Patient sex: M
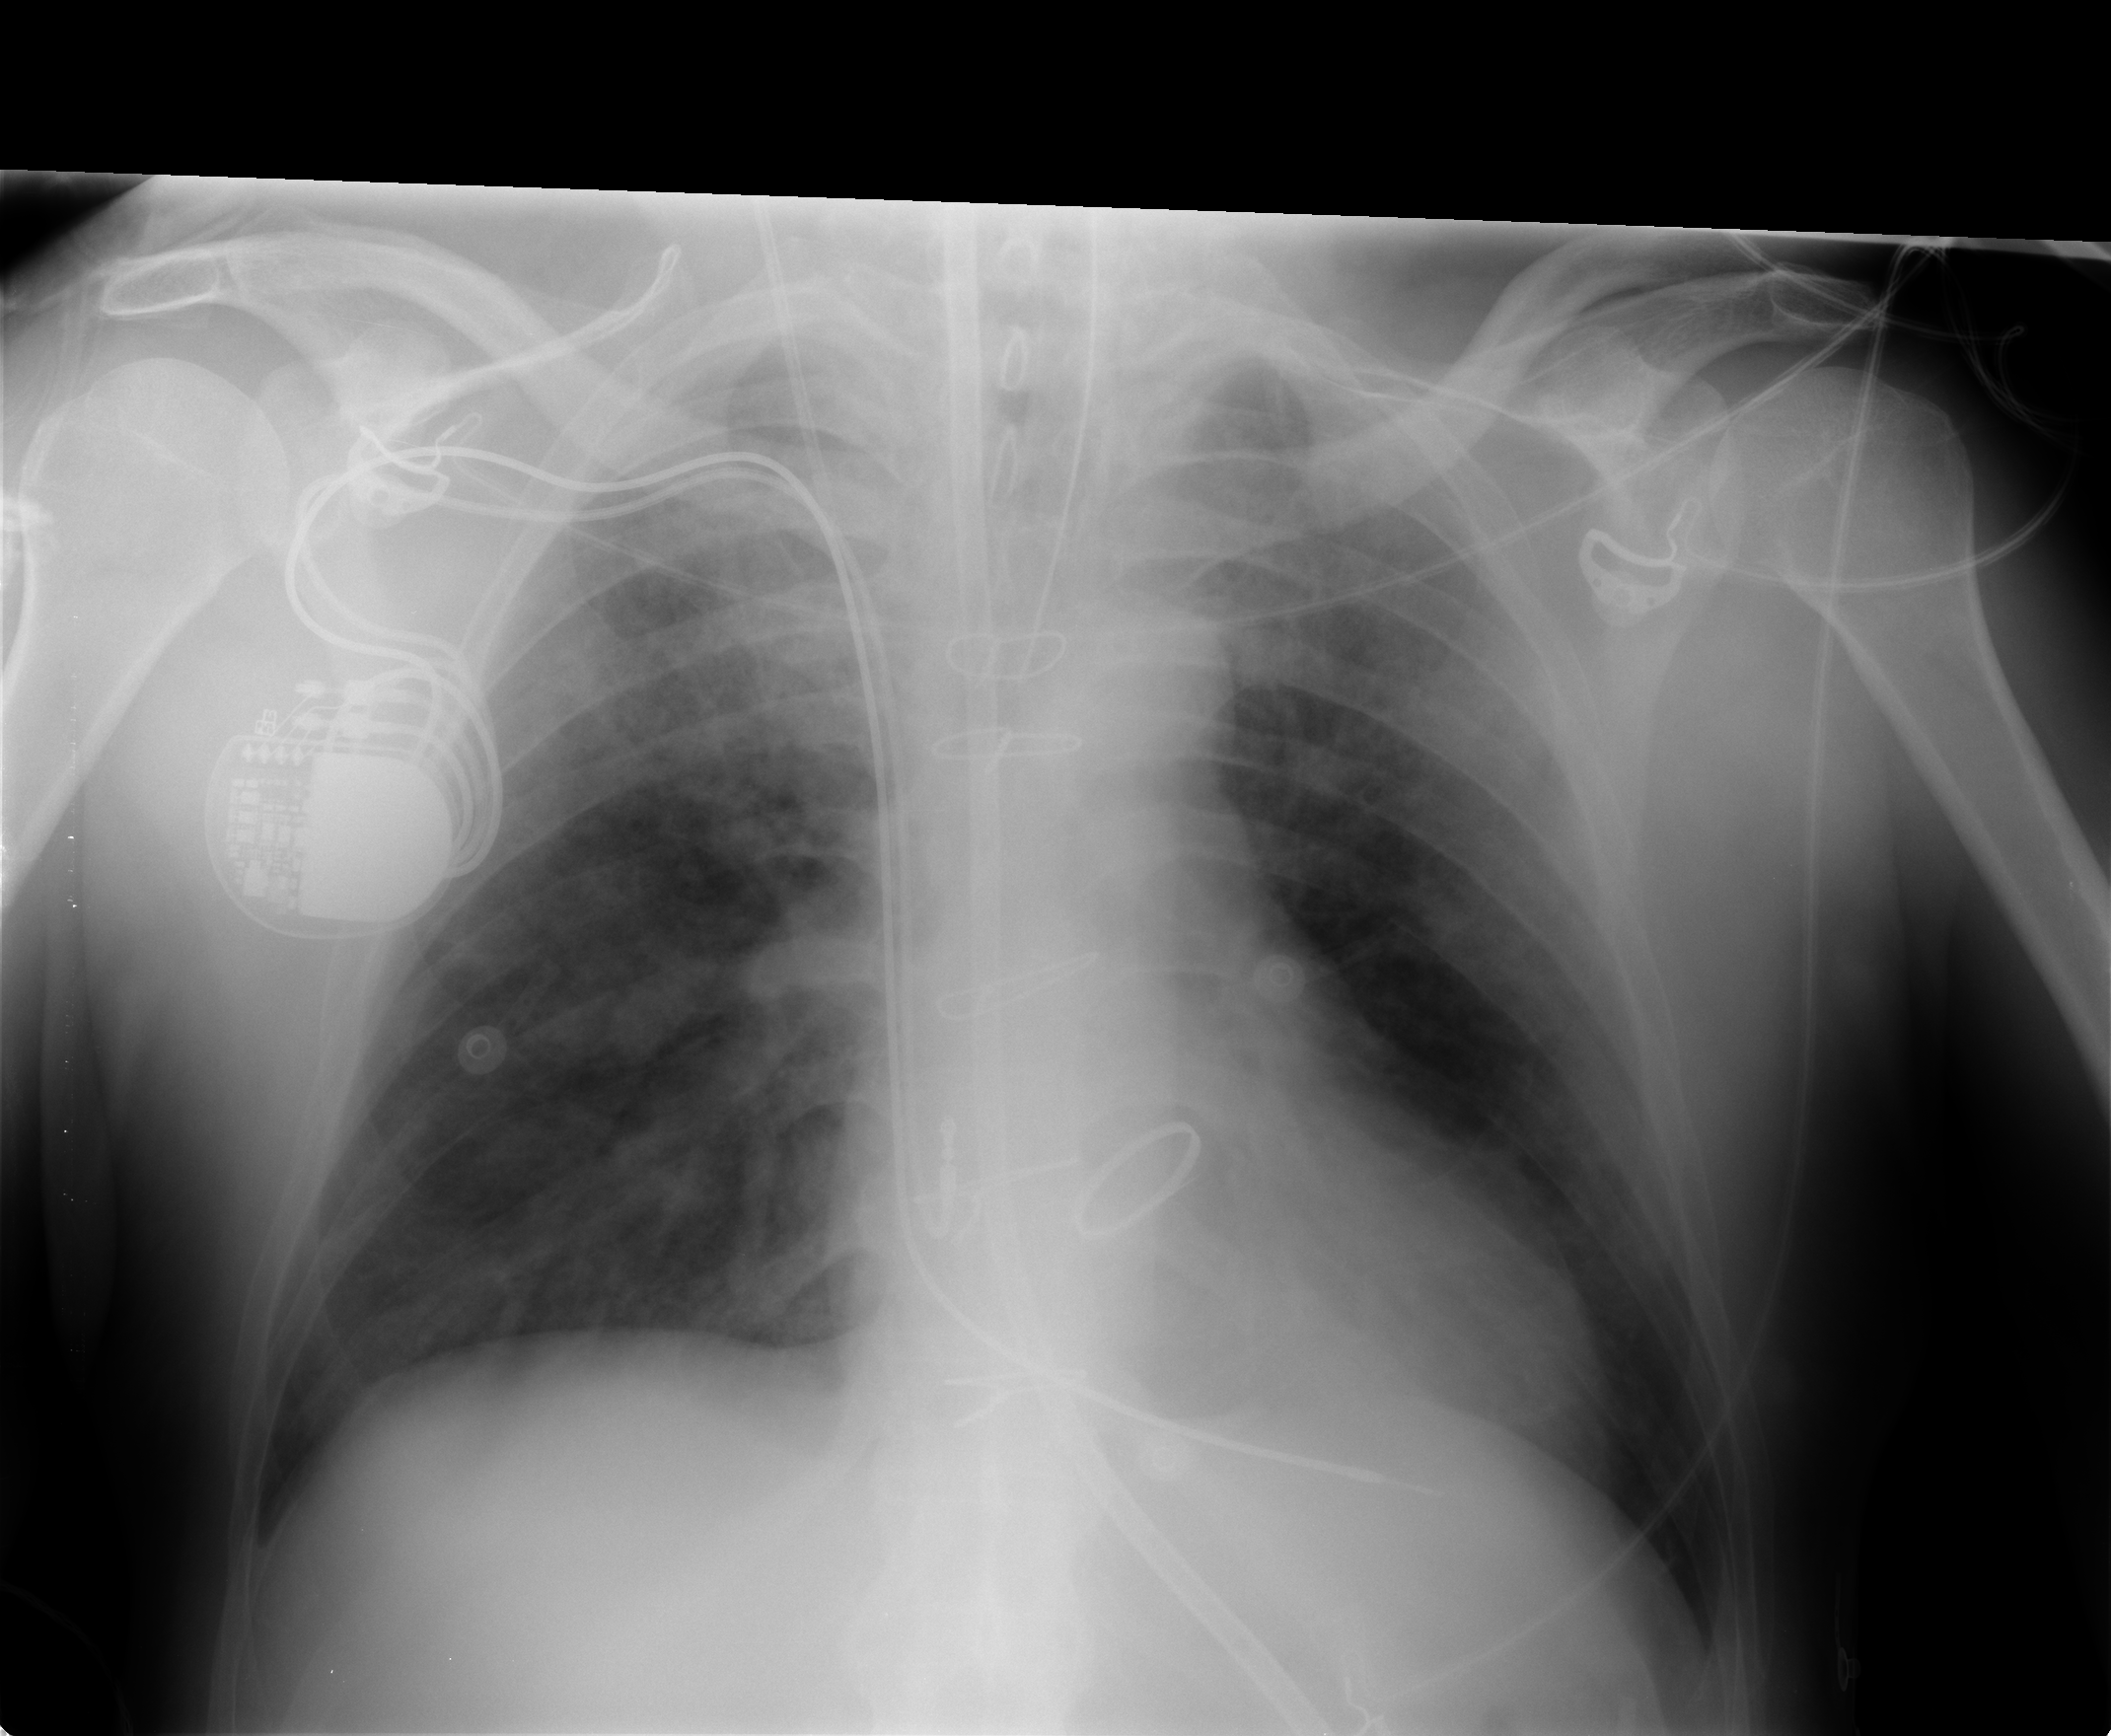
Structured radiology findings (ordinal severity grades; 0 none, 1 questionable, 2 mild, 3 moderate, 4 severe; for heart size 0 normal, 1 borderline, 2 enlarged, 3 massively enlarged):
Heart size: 0
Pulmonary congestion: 0
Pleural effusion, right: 0
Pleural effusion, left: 0
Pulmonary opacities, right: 2
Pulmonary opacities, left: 2
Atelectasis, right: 2
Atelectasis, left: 2